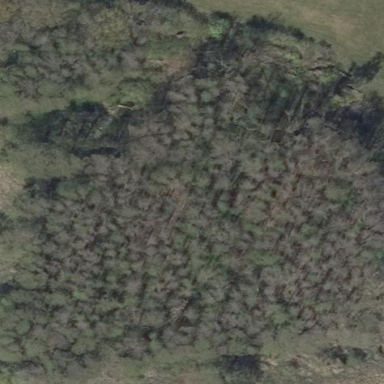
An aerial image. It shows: Forest area.